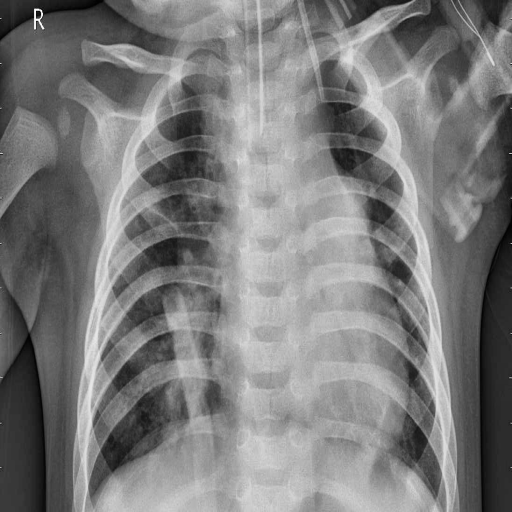
Finding: PNEUMONIA